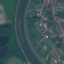
Label: River